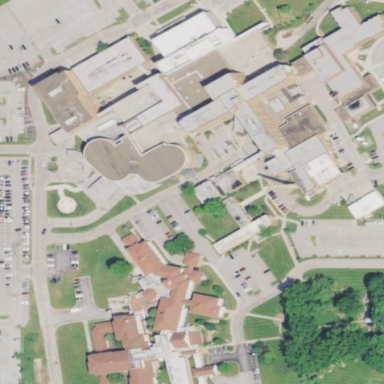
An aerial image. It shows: Healthcare facility identified as hospital.